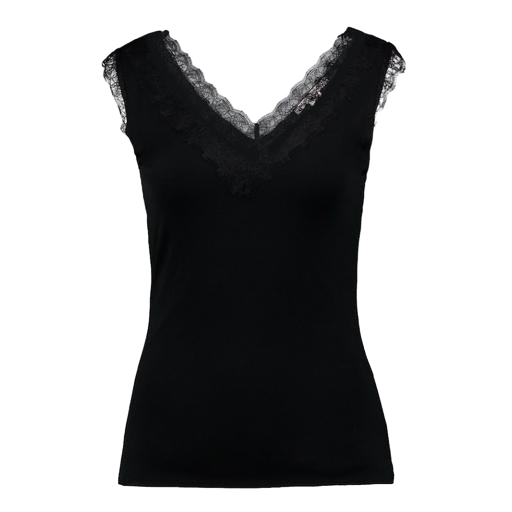
black curve cami rib lace, black vest top lace, black valencia tank top, white background